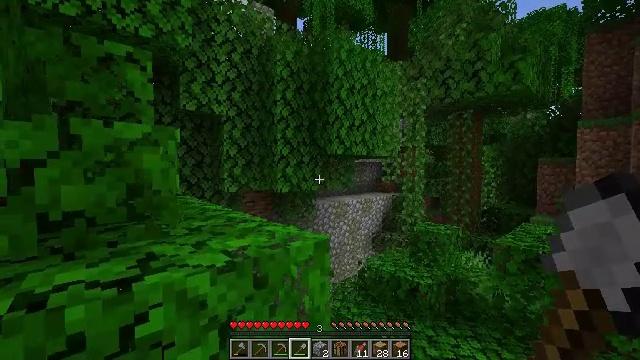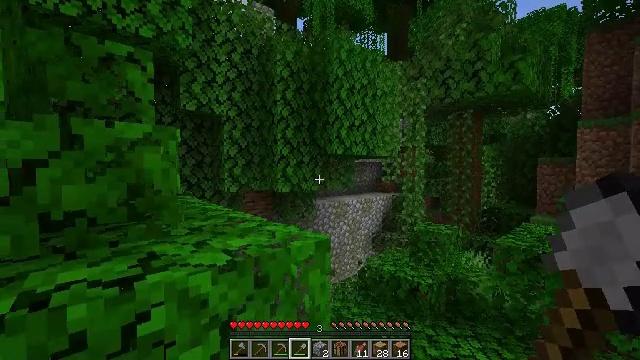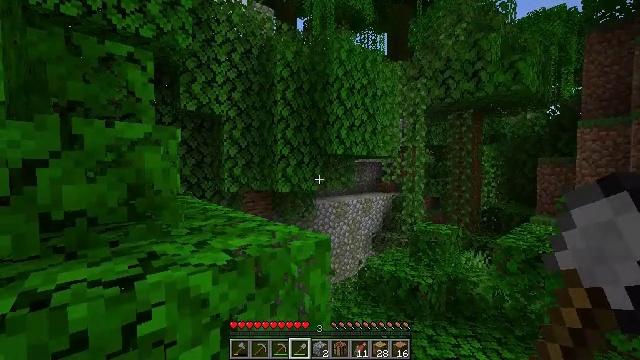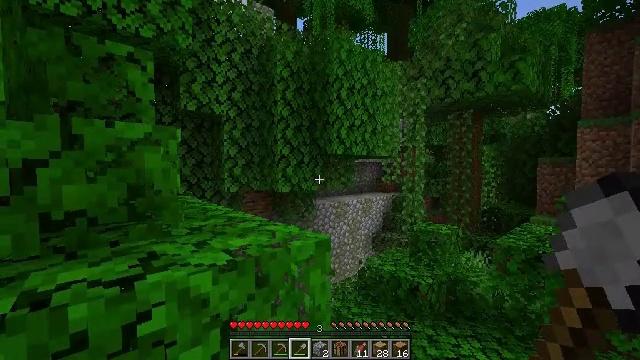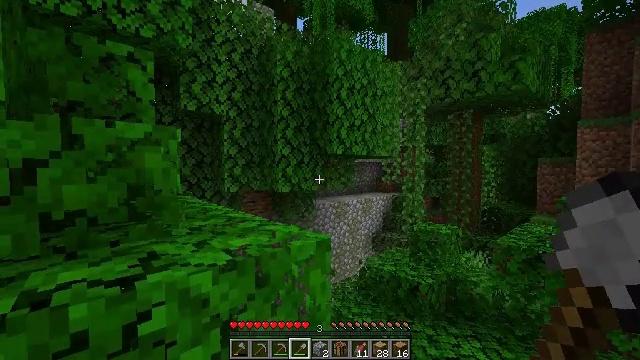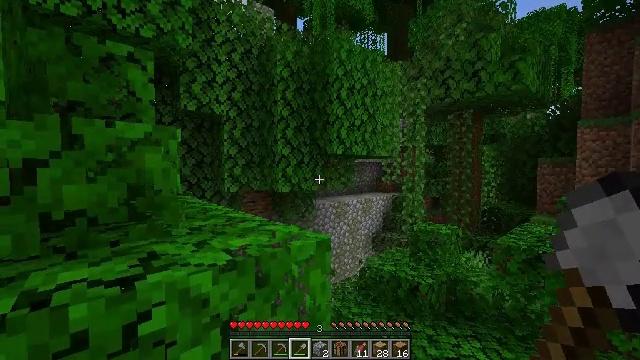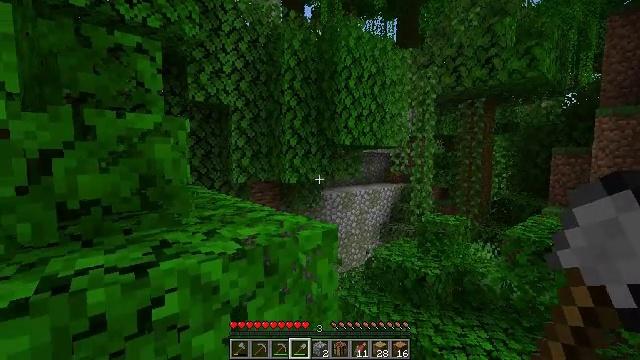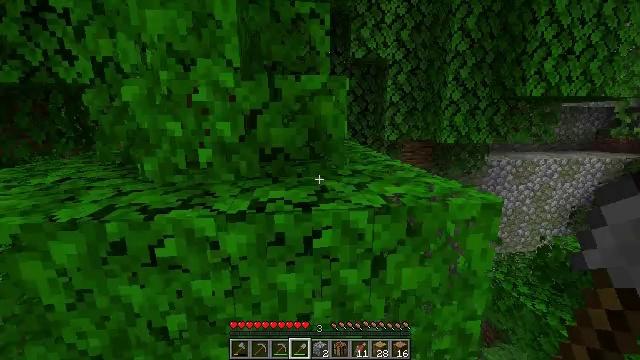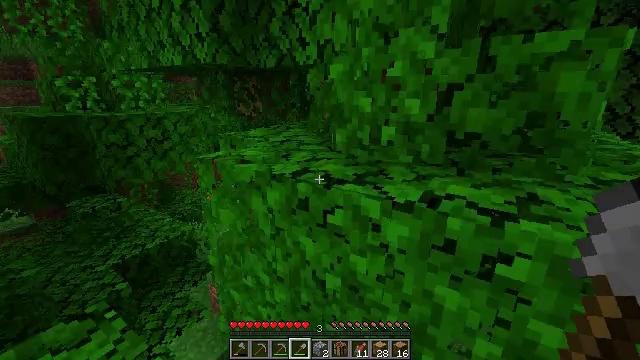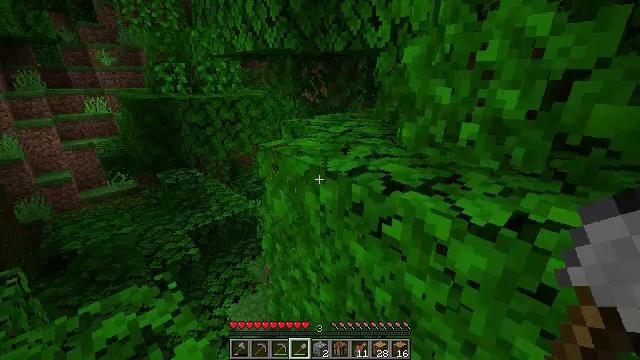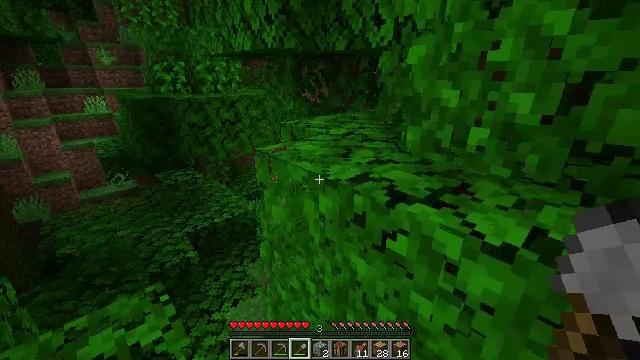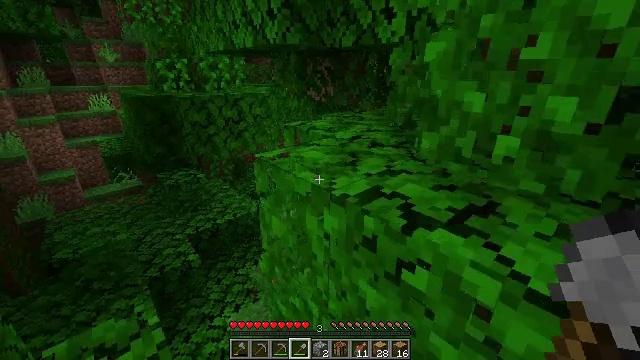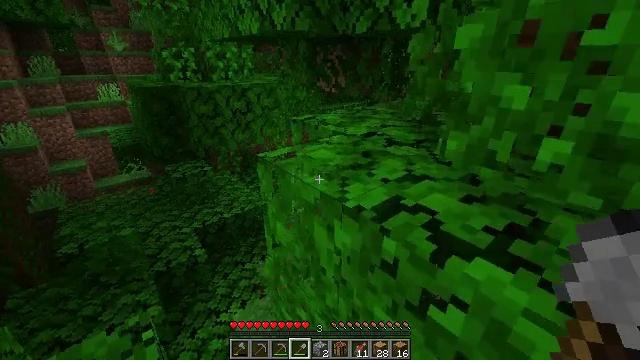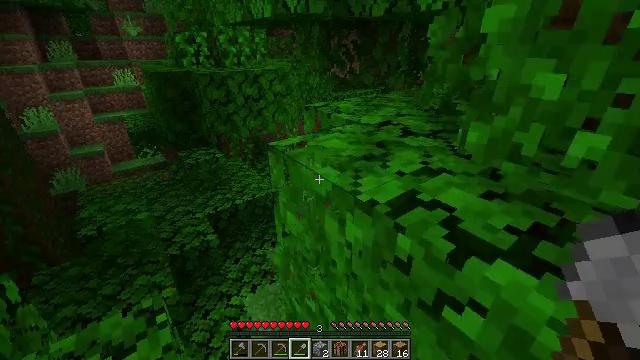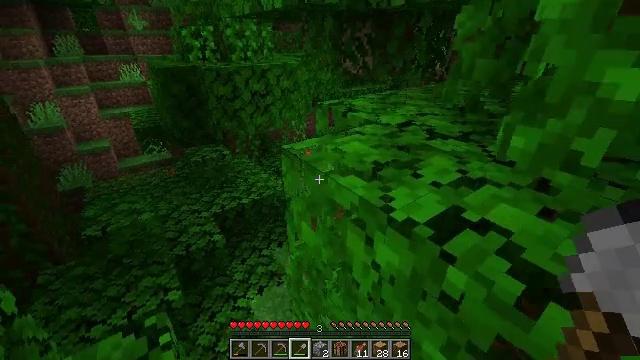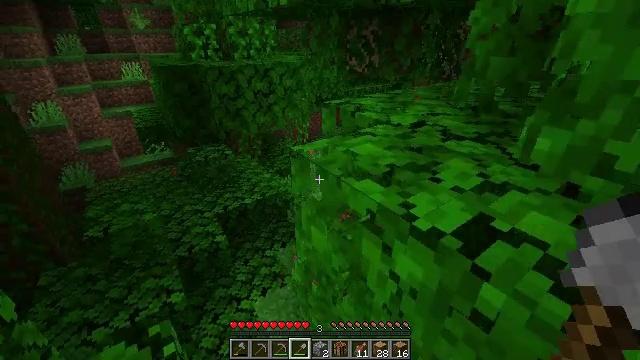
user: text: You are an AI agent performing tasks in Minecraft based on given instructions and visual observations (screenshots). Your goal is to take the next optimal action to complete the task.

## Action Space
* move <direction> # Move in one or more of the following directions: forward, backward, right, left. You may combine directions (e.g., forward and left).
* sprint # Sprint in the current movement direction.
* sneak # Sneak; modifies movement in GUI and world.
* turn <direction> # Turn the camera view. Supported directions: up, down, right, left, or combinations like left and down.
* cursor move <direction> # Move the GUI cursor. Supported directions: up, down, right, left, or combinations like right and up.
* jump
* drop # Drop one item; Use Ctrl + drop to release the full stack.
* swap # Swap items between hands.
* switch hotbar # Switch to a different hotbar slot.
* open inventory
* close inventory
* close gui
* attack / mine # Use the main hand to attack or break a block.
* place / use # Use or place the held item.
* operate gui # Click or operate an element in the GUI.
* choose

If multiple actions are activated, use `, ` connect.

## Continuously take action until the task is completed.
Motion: motion action
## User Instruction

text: Break oak leaves from the trees.
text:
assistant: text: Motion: no_op
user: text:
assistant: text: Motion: no_op
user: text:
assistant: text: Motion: no_op
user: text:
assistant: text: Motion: no_op
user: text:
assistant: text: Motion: no_op
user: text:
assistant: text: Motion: turn left and down
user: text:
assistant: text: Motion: move forward, turn left and down
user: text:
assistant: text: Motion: move forward, turn left and down
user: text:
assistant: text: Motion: move forward, turn left and down
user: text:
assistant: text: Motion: move forward
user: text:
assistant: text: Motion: move forward, turn left
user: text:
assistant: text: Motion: move forward, turn left and down
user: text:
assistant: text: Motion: move forward and move left, turn left and down
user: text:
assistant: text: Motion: move forward and move left, turn left and down
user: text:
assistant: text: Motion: move forward and move left
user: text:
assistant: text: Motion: move forward and move left
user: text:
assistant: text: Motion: move forward and move left
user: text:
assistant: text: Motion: move forward and move left, turn right
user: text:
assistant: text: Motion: move forward and move left, turn right
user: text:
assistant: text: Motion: move forward and move left, turn right
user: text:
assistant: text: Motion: move forward and move left, turn right
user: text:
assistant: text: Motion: move forward and move left, turn right
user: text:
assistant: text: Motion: move forward and move left, turn right
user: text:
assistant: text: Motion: move forward and move left, turn right
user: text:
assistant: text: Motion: move forward and move left, turn right
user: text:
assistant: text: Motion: move forward and move left, turn right
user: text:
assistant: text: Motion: move forward and move left, turn right
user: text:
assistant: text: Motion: move forward and move left, turn right
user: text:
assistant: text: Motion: move forward and move left
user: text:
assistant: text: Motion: move forward and move left